Interaction volume radius: 10 \u00c5
Interaction volume height: 15 \u00c5
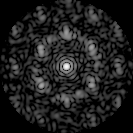
Disorder parameter: 0.6523